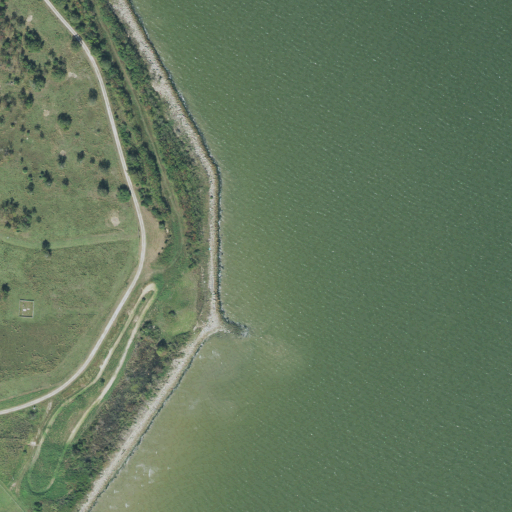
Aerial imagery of cliff(s) in Texas named Red Bluff containing open water, herbaceous wetlands, shrub, open development, low intensity development, and deciduous forest